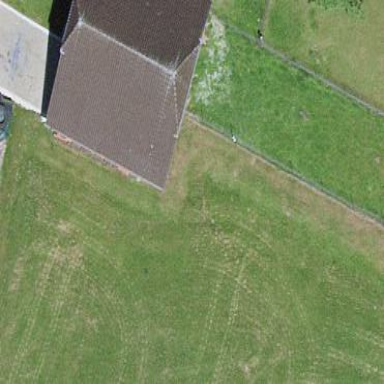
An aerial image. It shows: Rural barn.